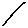
Label: line